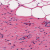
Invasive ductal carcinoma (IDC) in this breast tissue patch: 0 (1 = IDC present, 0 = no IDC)